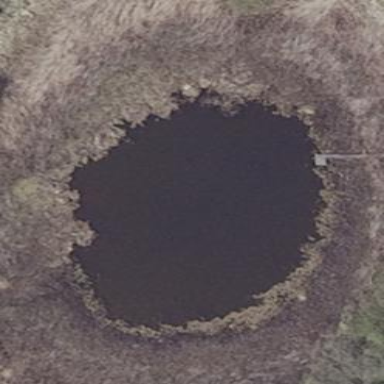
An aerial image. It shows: Peaceful pond surrounded by nature.